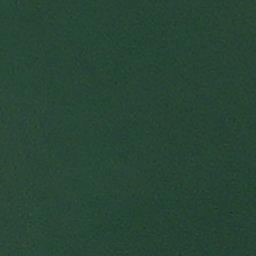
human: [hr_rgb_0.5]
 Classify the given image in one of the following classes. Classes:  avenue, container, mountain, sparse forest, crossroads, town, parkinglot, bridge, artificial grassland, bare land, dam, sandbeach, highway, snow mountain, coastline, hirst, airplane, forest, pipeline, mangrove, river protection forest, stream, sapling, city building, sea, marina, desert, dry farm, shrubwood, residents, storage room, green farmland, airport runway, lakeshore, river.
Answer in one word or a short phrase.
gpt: sea